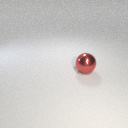
large red metal sphere